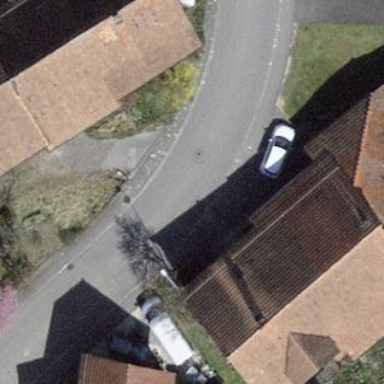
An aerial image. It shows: Building with tile roof.